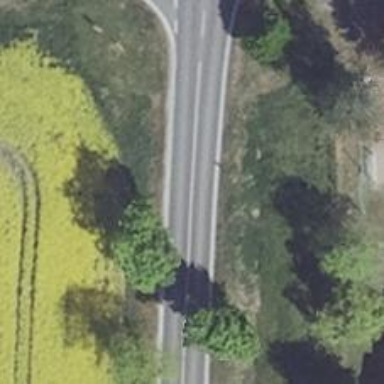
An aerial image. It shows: Primary road with asphalt surface.